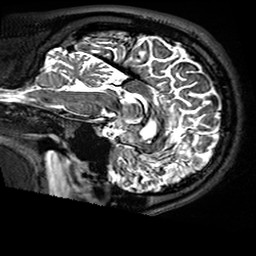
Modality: T2w
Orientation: sagittal
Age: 30
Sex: male
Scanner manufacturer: siemens
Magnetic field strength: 3 T
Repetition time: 2.5 s
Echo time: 0.403 s